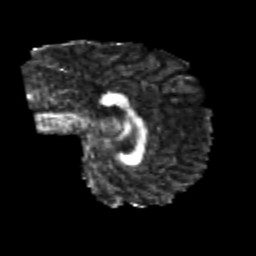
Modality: FA
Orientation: sagittal
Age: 25
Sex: male
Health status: healthy
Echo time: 0.074 s